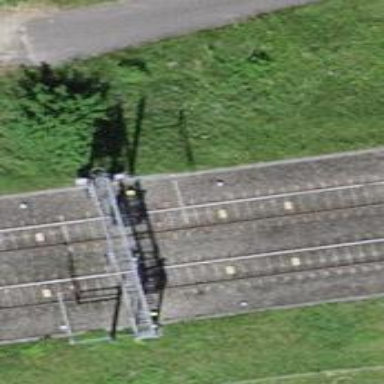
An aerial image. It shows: Railway signal.